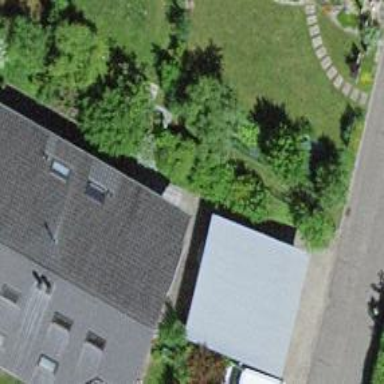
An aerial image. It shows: Group of garages.